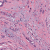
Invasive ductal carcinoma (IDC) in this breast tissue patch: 1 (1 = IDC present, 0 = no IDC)